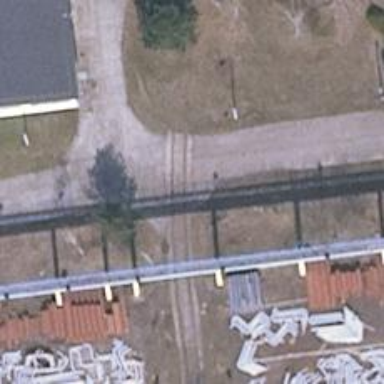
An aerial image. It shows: Disused railway yard.